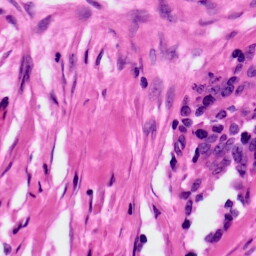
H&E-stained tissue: Ovarian